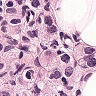
Metastatic tissue present: yes